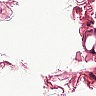
Metastatic tissue present: no